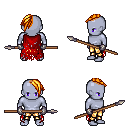
a pixel art fantasy rpg character, male body template, dark elf, purple skin, red tattered cape, gold greaves, light blonde long mohawk hairstyle, metal gloves, spear, four views (front, back, left, right), 2x2 character sprite sheet, small pixel art, hard edges, no anti-aliasing